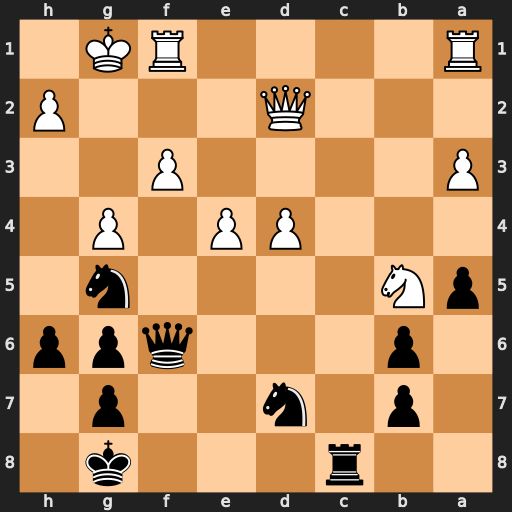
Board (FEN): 2r3k1/1p1n2p1/1p3qpp/pN4n1/3PP1P1/P4P2/3Q3P/R4RK1
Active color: b
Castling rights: -
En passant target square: -
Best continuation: Nxf3+ Rxf3 Qxf3